Interaction volume radius: 5 \u00c5
Interaction volume height: 10 \u00c5
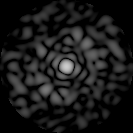
Disorder parameter: 0.8537